Question: I have a PHP form with different types of input fields (textbox, radio, checkbox,..) for which I used jQuery. It works fine for all input types except one of the question in my form for which the selected items(movies) by user are stored in an array. I think the image can explain better than me:

As can be seen in the image, selected movies by user are moved to the selected list(an array), while in jQuery validation, input names are "required" and therefore in this case only the value inserted in the textbox (in this case:"frozen") will be stored in database.
This is the code:
'''
<form id="form2" action="page3.php" method="post">
<fieldset id = "q27"> <legend class="Q27"></legend>
<label class="question"> What are your favourite movies?<span>*</span></label>
<div class="fieldset content">
<p>
<div class="movienames">
<div class="field">
<Input type = 'radio' id="selectType" Name ='source' value= 'byTitle'>By title
<Input type = 'radio' id="selectType" Name ='source' value= 'byActor'>By actor
<Input type = 'radio' id="selectType" Name ='source' value= 'byDirector'>By director
</div>
<div id="m_scents" class="field">
<label style="margin-bottom:10px;" for="m_scnts"></label>
<p>
<input class="autofill4" type="textbox" name= "q27[]" id="q" placeholder="Enter movie, actor or director name here" />
<input type="button" value="search" id="btnSearch" />
</p>
<div>
</div>
<div id="basket">
<div id="basket_left">
<h4>Selected Movies</h4>
<img id="basket_img" src="http://brettrutecky.com/wp-content/uploads/2014/08/11.png" />
</div>
<div id="basket_right">
<div id="basket_content">
<span style="font-style:italic">Your list is empty</span>
</div>
</div>
</div>
</p>
</div>
</fieldset>
<script type="text/javascript">
var master_basket = new Array();
selectedMovies = {};
var selected;
var selectedVal;
var selectedDir;
$(document).ready(function () {
$("input[id='selectType']").change(function(){
$("#q").val('');
if ($(this).val() == "byTitle") {
//SOME LINES OF CODE....
.....
} else
if ($(this).val() == "byActor"){
// SOME LINES OF CODE
} else
if ($(this).val() == "byDirector"){
//SOME LINES OF CODE
}
});
$('#btnSearch').on('click', function (e) {
window.textbox = $('#q').val();
window.searchType = $('input:radio[name=source]:checked').val();
popupCenter("movielist.php","_blank","400","400");
});
});
function addToBasket(item) {
master_basket.push(item);
showBasketObjects();
}
function showBasketObjects() {
$("#basket_content").empty();
$.each(master_basket, function(k,v) {
var name_and_year = v.movie_name;
$("#basket_content").append("<div class='item_list'>" + v.movie_name + "<a class='remove_link' href='" + name_and_year + "'><img width='20' src='http://i61.tinypic.com/4n9tt.png'></a></div>");
});
}
</script>
// CODE RELATED TO OTHER QUESTIONS IN THE FORM....
//.........
<input class="mainForm" type="submit" name="continue" value="Save and Continue" />
</form>
<script src="http://jqueryvalidation.org/files/dist/jquery.validate.min.js"></script>
<script src="http://jqueryvalidation.org/files/dist/additional-methods.min.js"></script>
<script>
$(document).ready(function() {
$('#form2').validate({
rules: {
"q27[]": {
required: true,
},
//OTHER REQUIRED QUESTIONS....
},
errorPlacement: function(error, element) {
if (element.attr("type") == "radio" || element.attr("type") == "checkbox" || element.attr("name") == "q12[]") {
error.insertAfter($(element).parents('div').prev($('question')));
} else {
error.insertAfter(element);
}
}
});
});
</script>
'''
## QUESTION:
I have two problems with my code:
1. When I click on "Save and continue" button to submit this page of the form, for the mentioned question (the one you could see in the image), only the value inserted in the textbox will be stored in database while I need all selected movies in the list will be stored in separate rows in DB.
2. The textbox for this question is a hidden field that will be appeared only if user select one of the radio button values. So, if user just ignore this question and doesn't select one of radio button values, then he can simply submit this page and continue without any error message.
I would like to know if there is a way to customize jQuery validation so that I don't let users to submit this page until they didn't answer the mentioned question?? and then, how could I store the selected items by user in Database instead of textbox value?
All ideas would be highly appreciated,
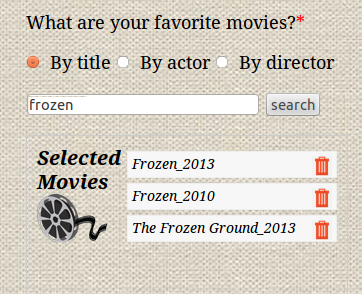
Answer: To submit the basket movie items you can add a hidden input field. You would get something like this:
'''
$("#basket_content").append("<div class='item_list'>" + v.movie_name + "<a class='remove_link' href='" + name_and_year + "'><img width='20' src='http://i61.tinypic.com/4n9tt.png'></a></div>");
$("#basket_content").append("<div type='hidden' name='basket_movie[]' value='"+v.movie_name+"' />");
'''
Using this, there will be an array like '$_POST['basket_movie']' which contains the movie names of the movies in the basket.
If you want to prevent submitting, when the input box isn't filled you just add an action listener on form submit and count the 'item_list' items. If it's 0 then don't submit. Add something like this to prevent form submitting when there are no items added to the basket:
'''
$(document).on('submit', '#form2',function(e)
{
if($('.item_list').length == 0)
{
e.preventDefault();
}
});
'''